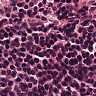
Metastatic tissue present: no